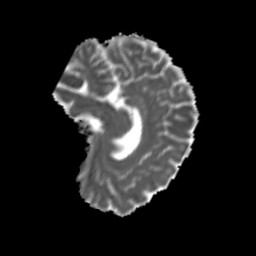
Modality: MD
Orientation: sagittal
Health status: ill
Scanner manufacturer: siemens
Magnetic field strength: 3 T
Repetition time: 13.7 s
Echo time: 0.098 s